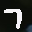
Label: 7